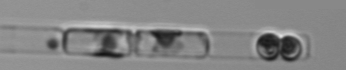
Label: Guinardia_delicatula_TAG_internal_parasite